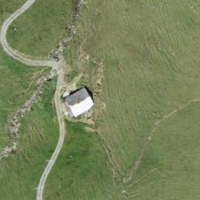
EUNIS habitat code: 23
Species observed at this site:
Papilio machaon